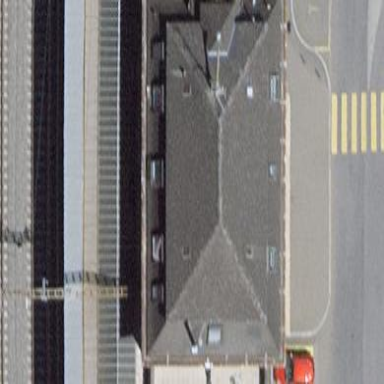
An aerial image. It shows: Train station building.